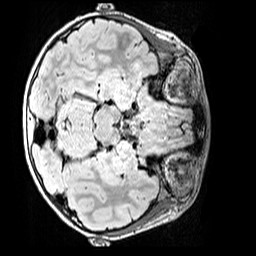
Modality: FLAIR
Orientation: axial
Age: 9
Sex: male
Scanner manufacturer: siemens
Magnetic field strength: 3 T
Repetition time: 5 s
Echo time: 0.388 s